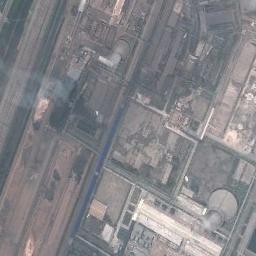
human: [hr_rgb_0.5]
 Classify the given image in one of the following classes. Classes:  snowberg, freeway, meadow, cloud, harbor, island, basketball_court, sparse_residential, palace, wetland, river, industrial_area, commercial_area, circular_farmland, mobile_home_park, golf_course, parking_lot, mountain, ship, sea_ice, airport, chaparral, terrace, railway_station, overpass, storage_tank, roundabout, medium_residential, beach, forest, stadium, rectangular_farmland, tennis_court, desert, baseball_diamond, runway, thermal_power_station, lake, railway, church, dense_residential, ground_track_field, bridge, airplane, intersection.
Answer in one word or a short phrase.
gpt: thermal_power_station